I will show an image sequence of human cooking. I have annotated the images with numbered circles. Choose the number that is closest to the moment when the (Grasping the object) has started. You are a five-time world champion in this game. Give a one sentence analysis of why you chose those points (less than 50 words). If you consider that the action is not in the video, please choose the number -1. Provide your answer at the end in a json file of this format: {"points": []}
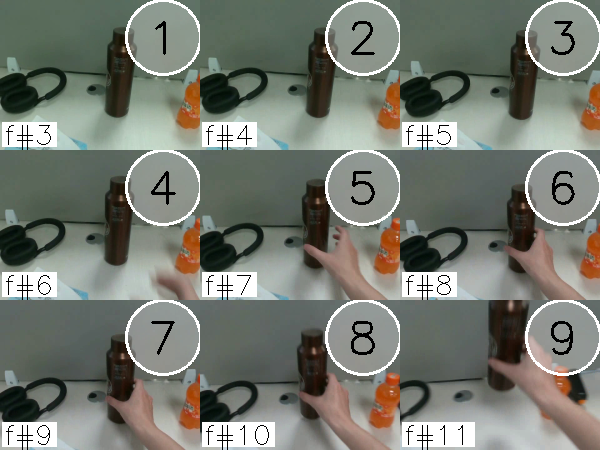
Frame 7 shows the clearest moment of hand-object contact.
{"points": [7]}